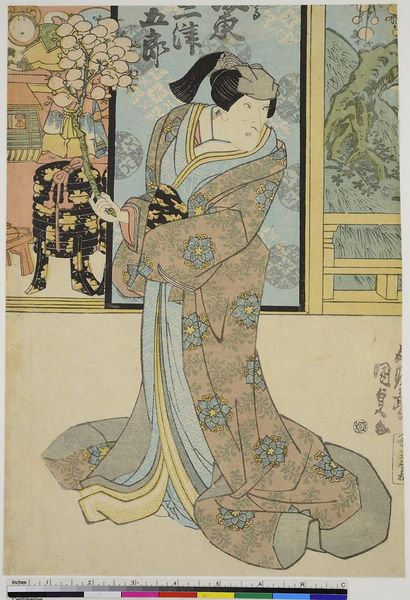
Titel: Der Schauspieler Bando Mitsugoro in weiblicher Rolle
Künstler: Utagawa Kunisada
Standort: Hamburg
Institution: Museum für Kunst und Gewerbe Hamburg
Schlagwörter: baum, blau, hand, mann, gelb, grün, ocker, blume, blumen, bunt, frau, schwarz, tür, zeichnung, blüten, strauch, gewand, mantel, theater, garten, hellblau, holzschnitt, japan, schrift, zopf, blumenmuster, zweig, asien, druckgraphik, druckgrafik, buchstaben, asiatisch, china, zeit, schauspieler, farbholzschnitt, schauspielerin, massstab, kimono, kabuki, edo, reproduktionen, druckerzeugnisse, bäume, sträucher, theateraufführung, ukiyo